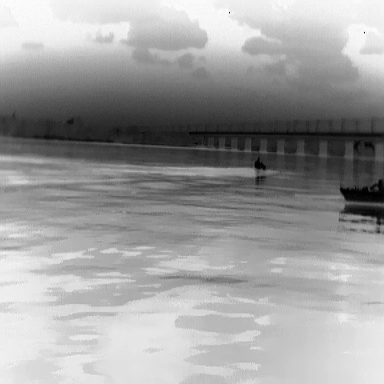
There is a canoe in the infrared image.